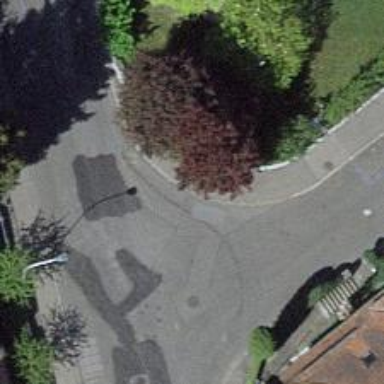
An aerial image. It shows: Kerb barrier.